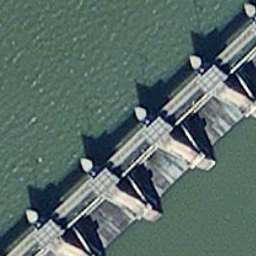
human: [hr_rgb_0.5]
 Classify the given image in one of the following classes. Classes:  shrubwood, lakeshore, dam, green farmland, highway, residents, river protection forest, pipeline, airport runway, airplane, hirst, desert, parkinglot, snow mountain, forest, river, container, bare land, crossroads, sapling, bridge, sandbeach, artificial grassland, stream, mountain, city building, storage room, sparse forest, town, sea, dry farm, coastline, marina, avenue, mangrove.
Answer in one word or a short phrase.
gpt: dam